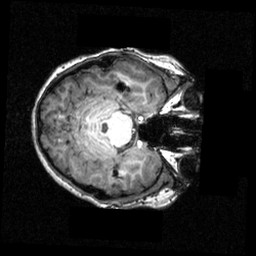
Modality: T1w
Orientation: axial
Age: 20
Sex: female
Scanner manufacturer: siemens
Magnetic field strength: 3.951 T
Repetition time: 1.5 s
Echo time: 0.00335 s